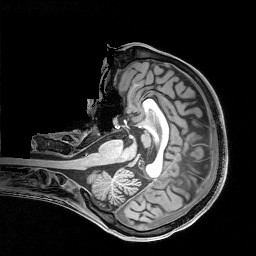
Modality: T1w
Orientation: axial
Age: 23
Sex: female
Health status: healthy